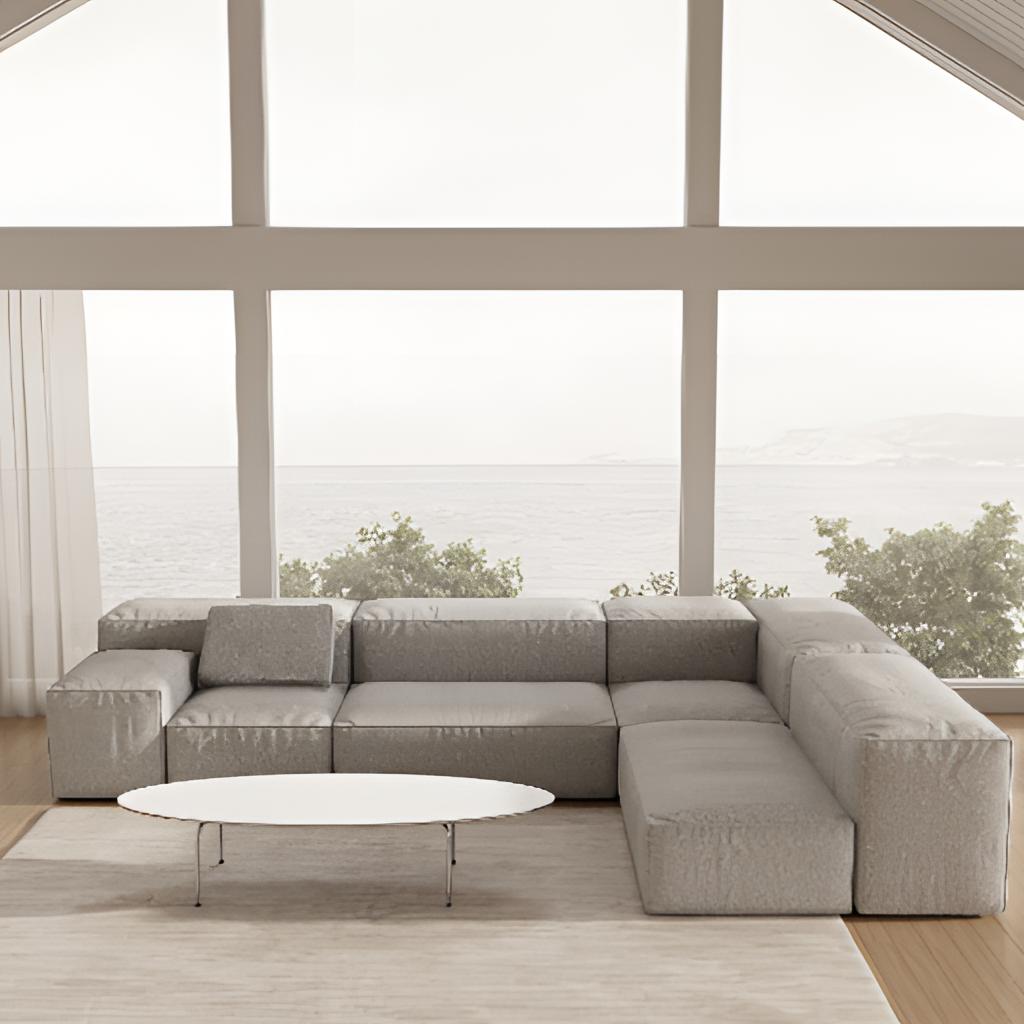
fabric sectional sofa, living room, beige curtain wallpaper, with solid pattern, modern, wood flooring, with plank pattern